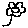
Label: flower